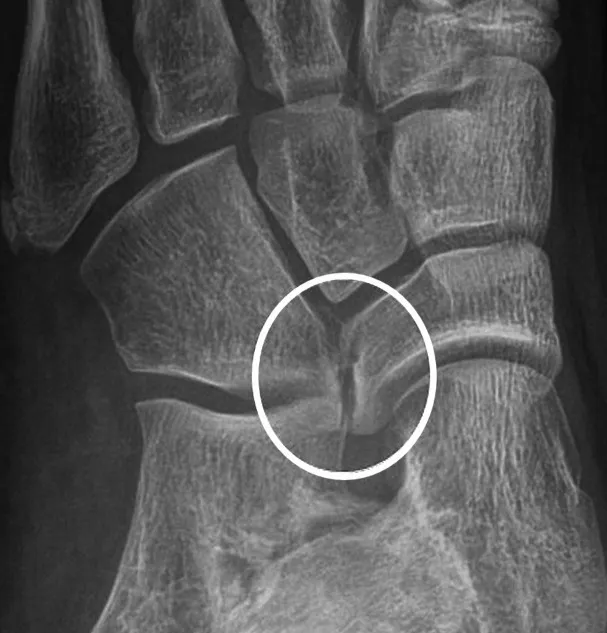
Radiograph of the left foot showing an abnormal bony connection (encircled) between the cuboid and navicular bones.
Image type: radiology (x_ray)